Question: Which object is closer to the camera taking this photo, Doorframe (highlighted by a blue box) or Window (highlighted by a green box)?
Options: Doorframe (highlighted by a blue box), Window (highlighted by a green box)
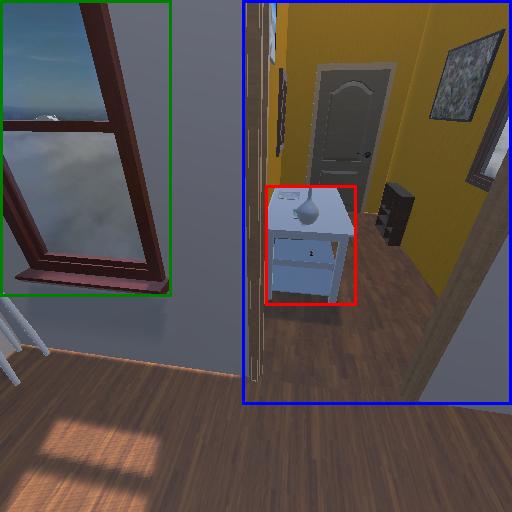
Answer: Doorframe (highlighted by a blue box)